Question: Hello i'm new to python and i'm trying to make a dictionary that can contain multiple dictionaries (depending on how many the user wants) and each dictionary has the same keys as the previous one. with an output similar to this :
'''
{0: {'Name': 'test1', 'Matiere': ['algo','python'], 'Notes': [[11,12],[15,13]},
1: {'Name': 'test2', 'Matiere': ['algo'], 'Notes': [[11]]}}
'''
but what i'm getting is that the values of the 2nd dictionary are overwriting the first one's and i'm left with an output like this :
'''
{0: {'Name': 'test2', 'Matiere': ['algo'], 'Notes': [[11]}},
1: {'Name': 'test2', 'Matiere': ['algo'], 'Notes': [[11]]}}
'''
Here's my code :
'''
def ajout():
TS = int(input("Donner le nombre d'etudiants: "))
tmp=[]
for i in range(TS):
Student['Name']=input(f"Donner le nom de L'etudiant n{i+1}: ")
x=int(input("Donner le nombre de matieres : "))
for j in range(x):
tmp.append(input(f"Donner la matiere n{j+1}: "))
Student['Matiere']=tmp
tmp=[]
tmp1=[]
for j in range(len(Student['Matiere'])):
y=int(input(f"Donner le nombre de notes du {Student['Matiere'][j]}: "))
for k in range(y):
tmp.append(int(input(f"Donner la note n{k+1}: ")))
tmp1.append(tmp)
tmp=[]
Student['Notes']=tmp1
print(Student)
Students[i]={}
Students[i]=Student
print(Students)
ajout()
'''
What Can I change to make it not overwrite the values, but instead have different values depending on what the user types.
PS : here's an image of the

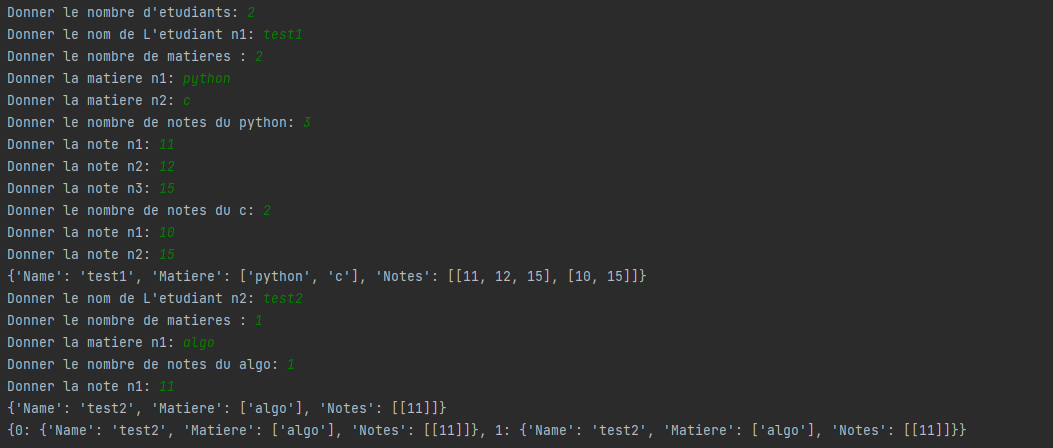
Answer: I suppose you initialized 'Student' outside of 'ajout'' scope.
Hence, each time you do 'Students[i]=Student' the same variable is added to the dict, erasing the new one you instantiate with 'Students[i]={}'. As 'Student' is always the same underlying dict structure, each elements in 'Students' are actually referencing only on dict. This also explain why doing 'Student['whatever'] = ...' is modifying every element of 'Students'.
Try inserting 'Student = {}' somewhere at the beginning of 'ajout' ;)
On a side note, there is few useless 'tmp=[]', you only need one here !